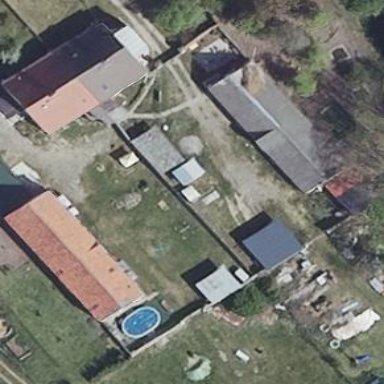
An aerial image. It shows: Shed building.